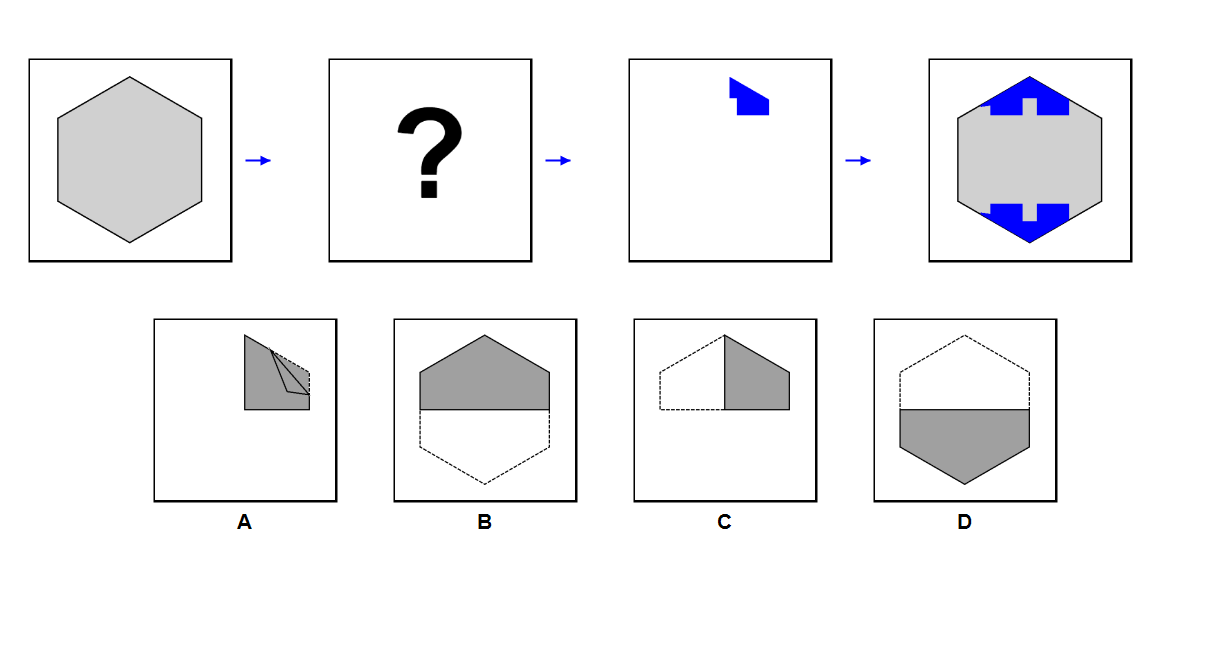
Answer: D